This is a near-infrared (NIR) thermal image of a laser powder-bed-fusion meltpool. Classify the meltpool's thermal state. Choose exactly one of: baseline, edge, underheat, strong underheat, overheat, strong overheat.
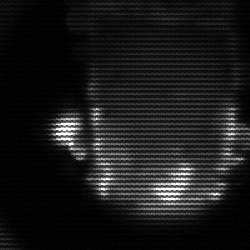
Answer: baseline